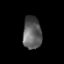
Tissue: prostate
Cell type: T cells
Senescence score: 0.3106
Nuclear area (px): 599
Mean DAPI intensity: 92.785